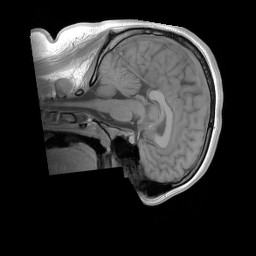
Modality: T1w
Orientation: sagittal
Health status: ill
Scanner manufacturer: siemens
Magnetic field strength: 3 T
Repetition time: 0.4 s
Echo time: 0.00272 s